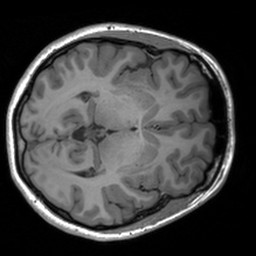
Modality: T1w
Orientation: axial
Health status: healthy
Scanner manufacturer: siemens
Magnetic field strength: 3 T
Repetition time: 1.9 s
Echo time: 0.00226 s